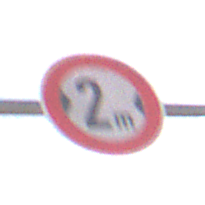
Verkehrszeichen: TatsaechlicheBreite2
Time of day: MorningAfternoon
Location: Outdoor (Nature)
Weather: PartlyCloudy
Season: NotSpecified
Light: Natural